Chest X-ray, PA view. Patient: 41 years old, sex M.
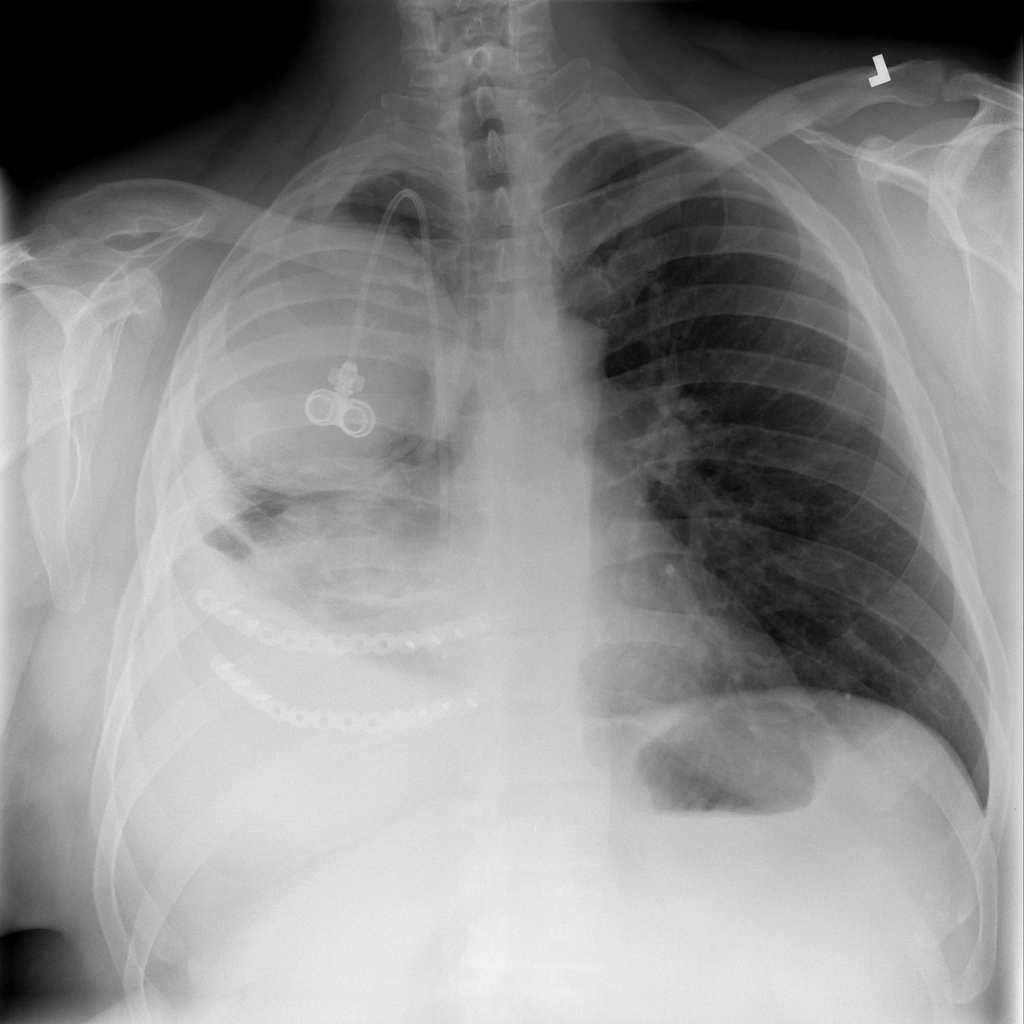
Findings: Mass